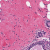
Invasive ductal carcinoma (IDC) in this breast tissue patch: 0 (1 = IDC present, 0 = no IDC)